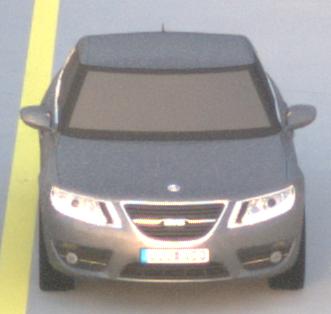
Make: Saab
Model: 5-Sep
Detailed model: 9-5 1.6T
Model produced from: 2010/06
Model produced until: 2011/12
Doors: 4
Color: gray
Road condition: dry road
Daytime: dawn
Contrast: medium contrast